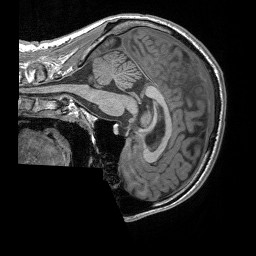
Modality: T1w
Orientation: sagittal
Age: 23
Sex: male
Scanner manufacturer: siemens
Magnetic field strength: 3 T
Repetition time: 1.56 s
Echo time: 0.00207 s